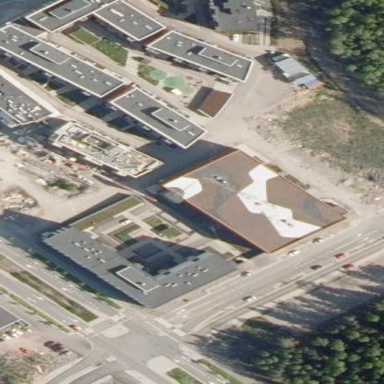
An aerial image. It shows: Multi-storey parking building.